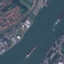
Land use / land cover class: River